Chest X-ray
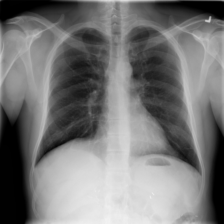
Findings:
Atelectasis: negative
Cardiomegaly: negative
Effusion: negative
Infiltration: positive
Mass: negative
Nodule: negative
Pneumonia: negative
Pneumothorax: negative
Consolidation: negative
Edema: negative
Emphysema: negative
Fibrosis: negative
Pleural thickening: negative
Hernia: negative